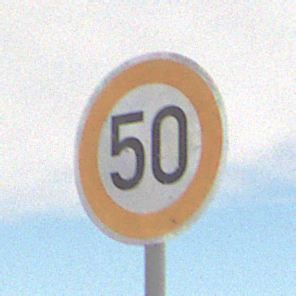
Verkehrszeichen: Geschwindigkeit50
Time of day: MorningAfternoon
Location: Outdoor (Nature)
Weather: Overcast
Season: Winter
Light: Natural